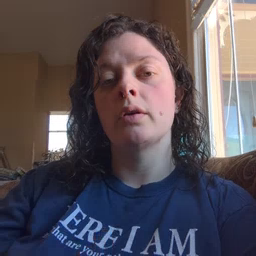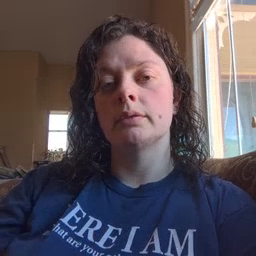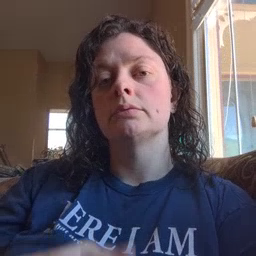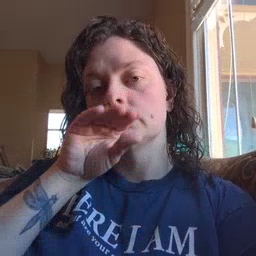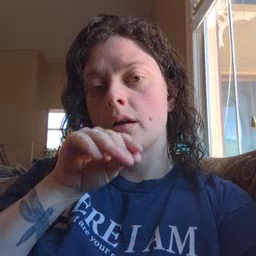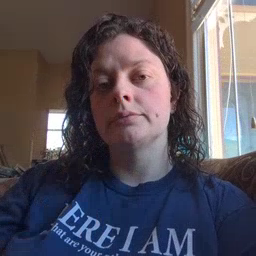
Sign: duck